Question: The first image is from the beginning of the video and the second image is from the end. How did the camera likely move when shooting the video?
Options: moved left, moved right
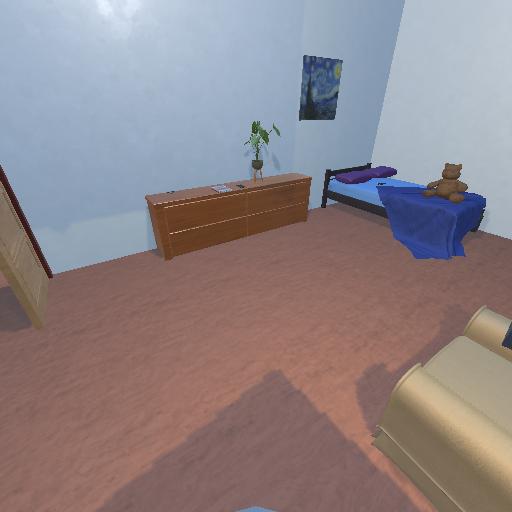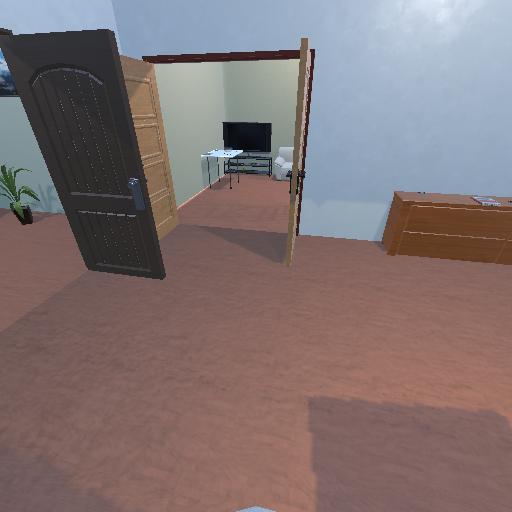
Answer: moved left